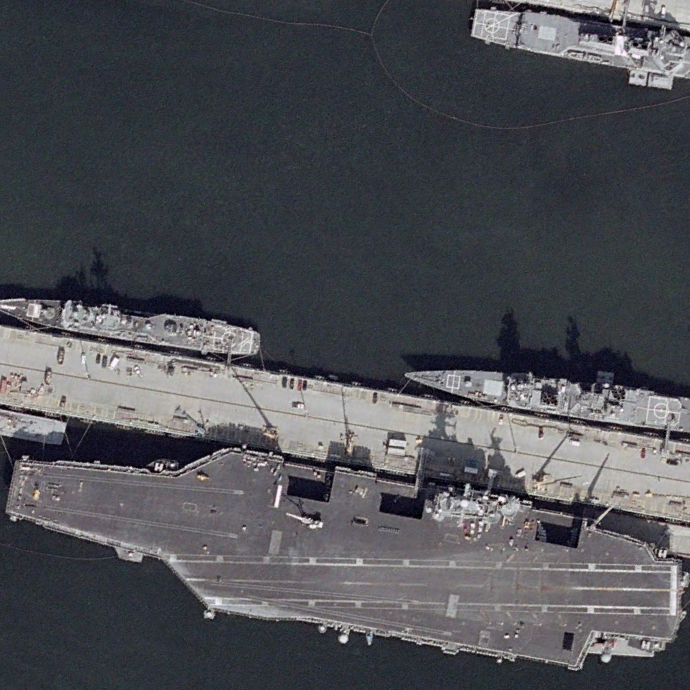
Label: aircraft_carrier